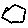
Label: hexagon